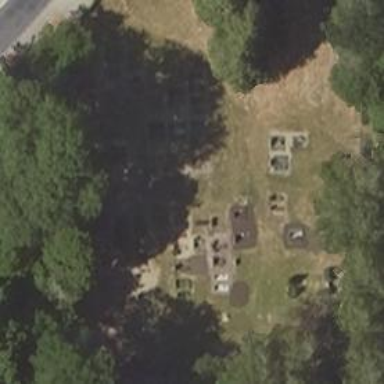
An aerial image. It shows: Grave yard.